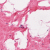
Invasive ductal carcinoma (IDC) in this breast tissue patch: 0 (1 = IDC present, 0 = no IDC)